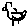
Label: bird